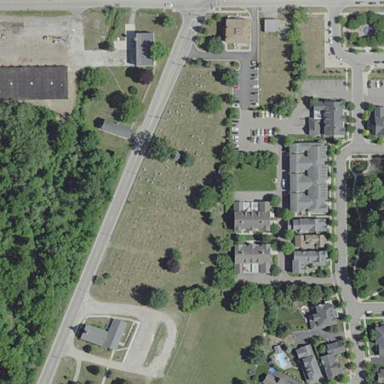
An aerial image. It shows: Cemetery.